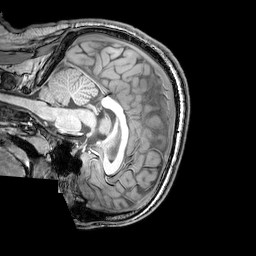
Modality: T1w
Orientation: sagittal
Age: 25
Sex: male
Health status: healthy
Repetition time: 0.081 s
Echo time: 0.037 s